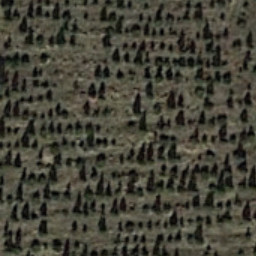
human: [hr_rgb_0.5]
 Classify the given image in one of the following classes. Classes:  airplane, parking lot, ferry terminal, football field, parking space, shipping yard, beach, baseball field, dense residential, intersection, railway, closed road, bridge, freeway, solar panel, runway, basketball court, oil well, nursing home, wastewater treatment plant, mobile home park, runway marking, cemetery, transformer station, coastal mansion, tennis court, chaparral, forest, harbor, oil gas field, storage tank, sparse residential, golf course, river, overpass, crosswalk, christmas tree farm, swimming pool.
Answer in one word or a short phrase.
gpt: christmas tree farm